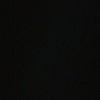
Label: space